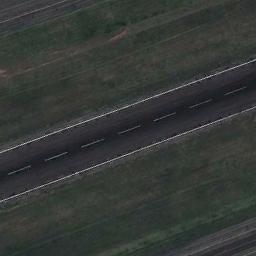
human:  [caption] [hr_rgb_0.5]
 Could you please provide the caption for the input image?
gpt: There is a green lawn next to the runway, With white dashes of varying thickness on the runway .

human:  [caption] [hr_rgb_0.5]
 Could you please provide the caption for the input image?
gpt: The grass is beside the runway .

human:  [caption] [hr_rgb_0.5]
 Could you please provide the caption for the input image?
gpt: The runway goes through the lawn and some center line markings are on the runway .

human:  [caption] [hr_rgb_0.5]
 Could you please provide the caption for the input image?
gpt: The runway is on the grass .

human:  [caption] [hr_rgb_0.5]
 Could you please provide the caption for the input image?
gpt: There are green meadows beside the runway .